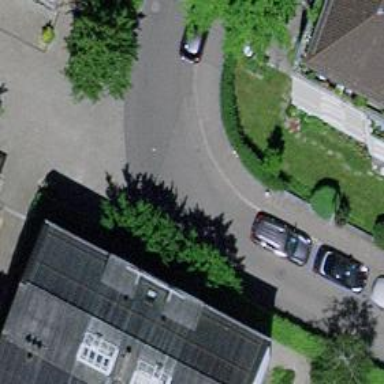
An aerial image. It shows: Residential road with asphalt surface and separate sidewalk.